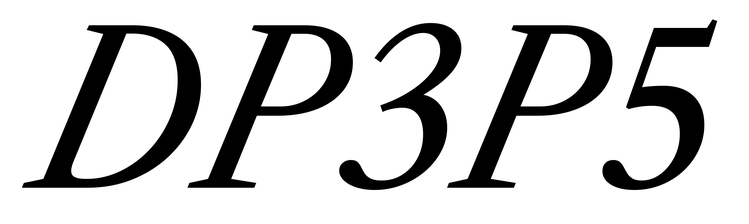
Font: LibreCaslonText-Italic_Italic